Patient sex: F
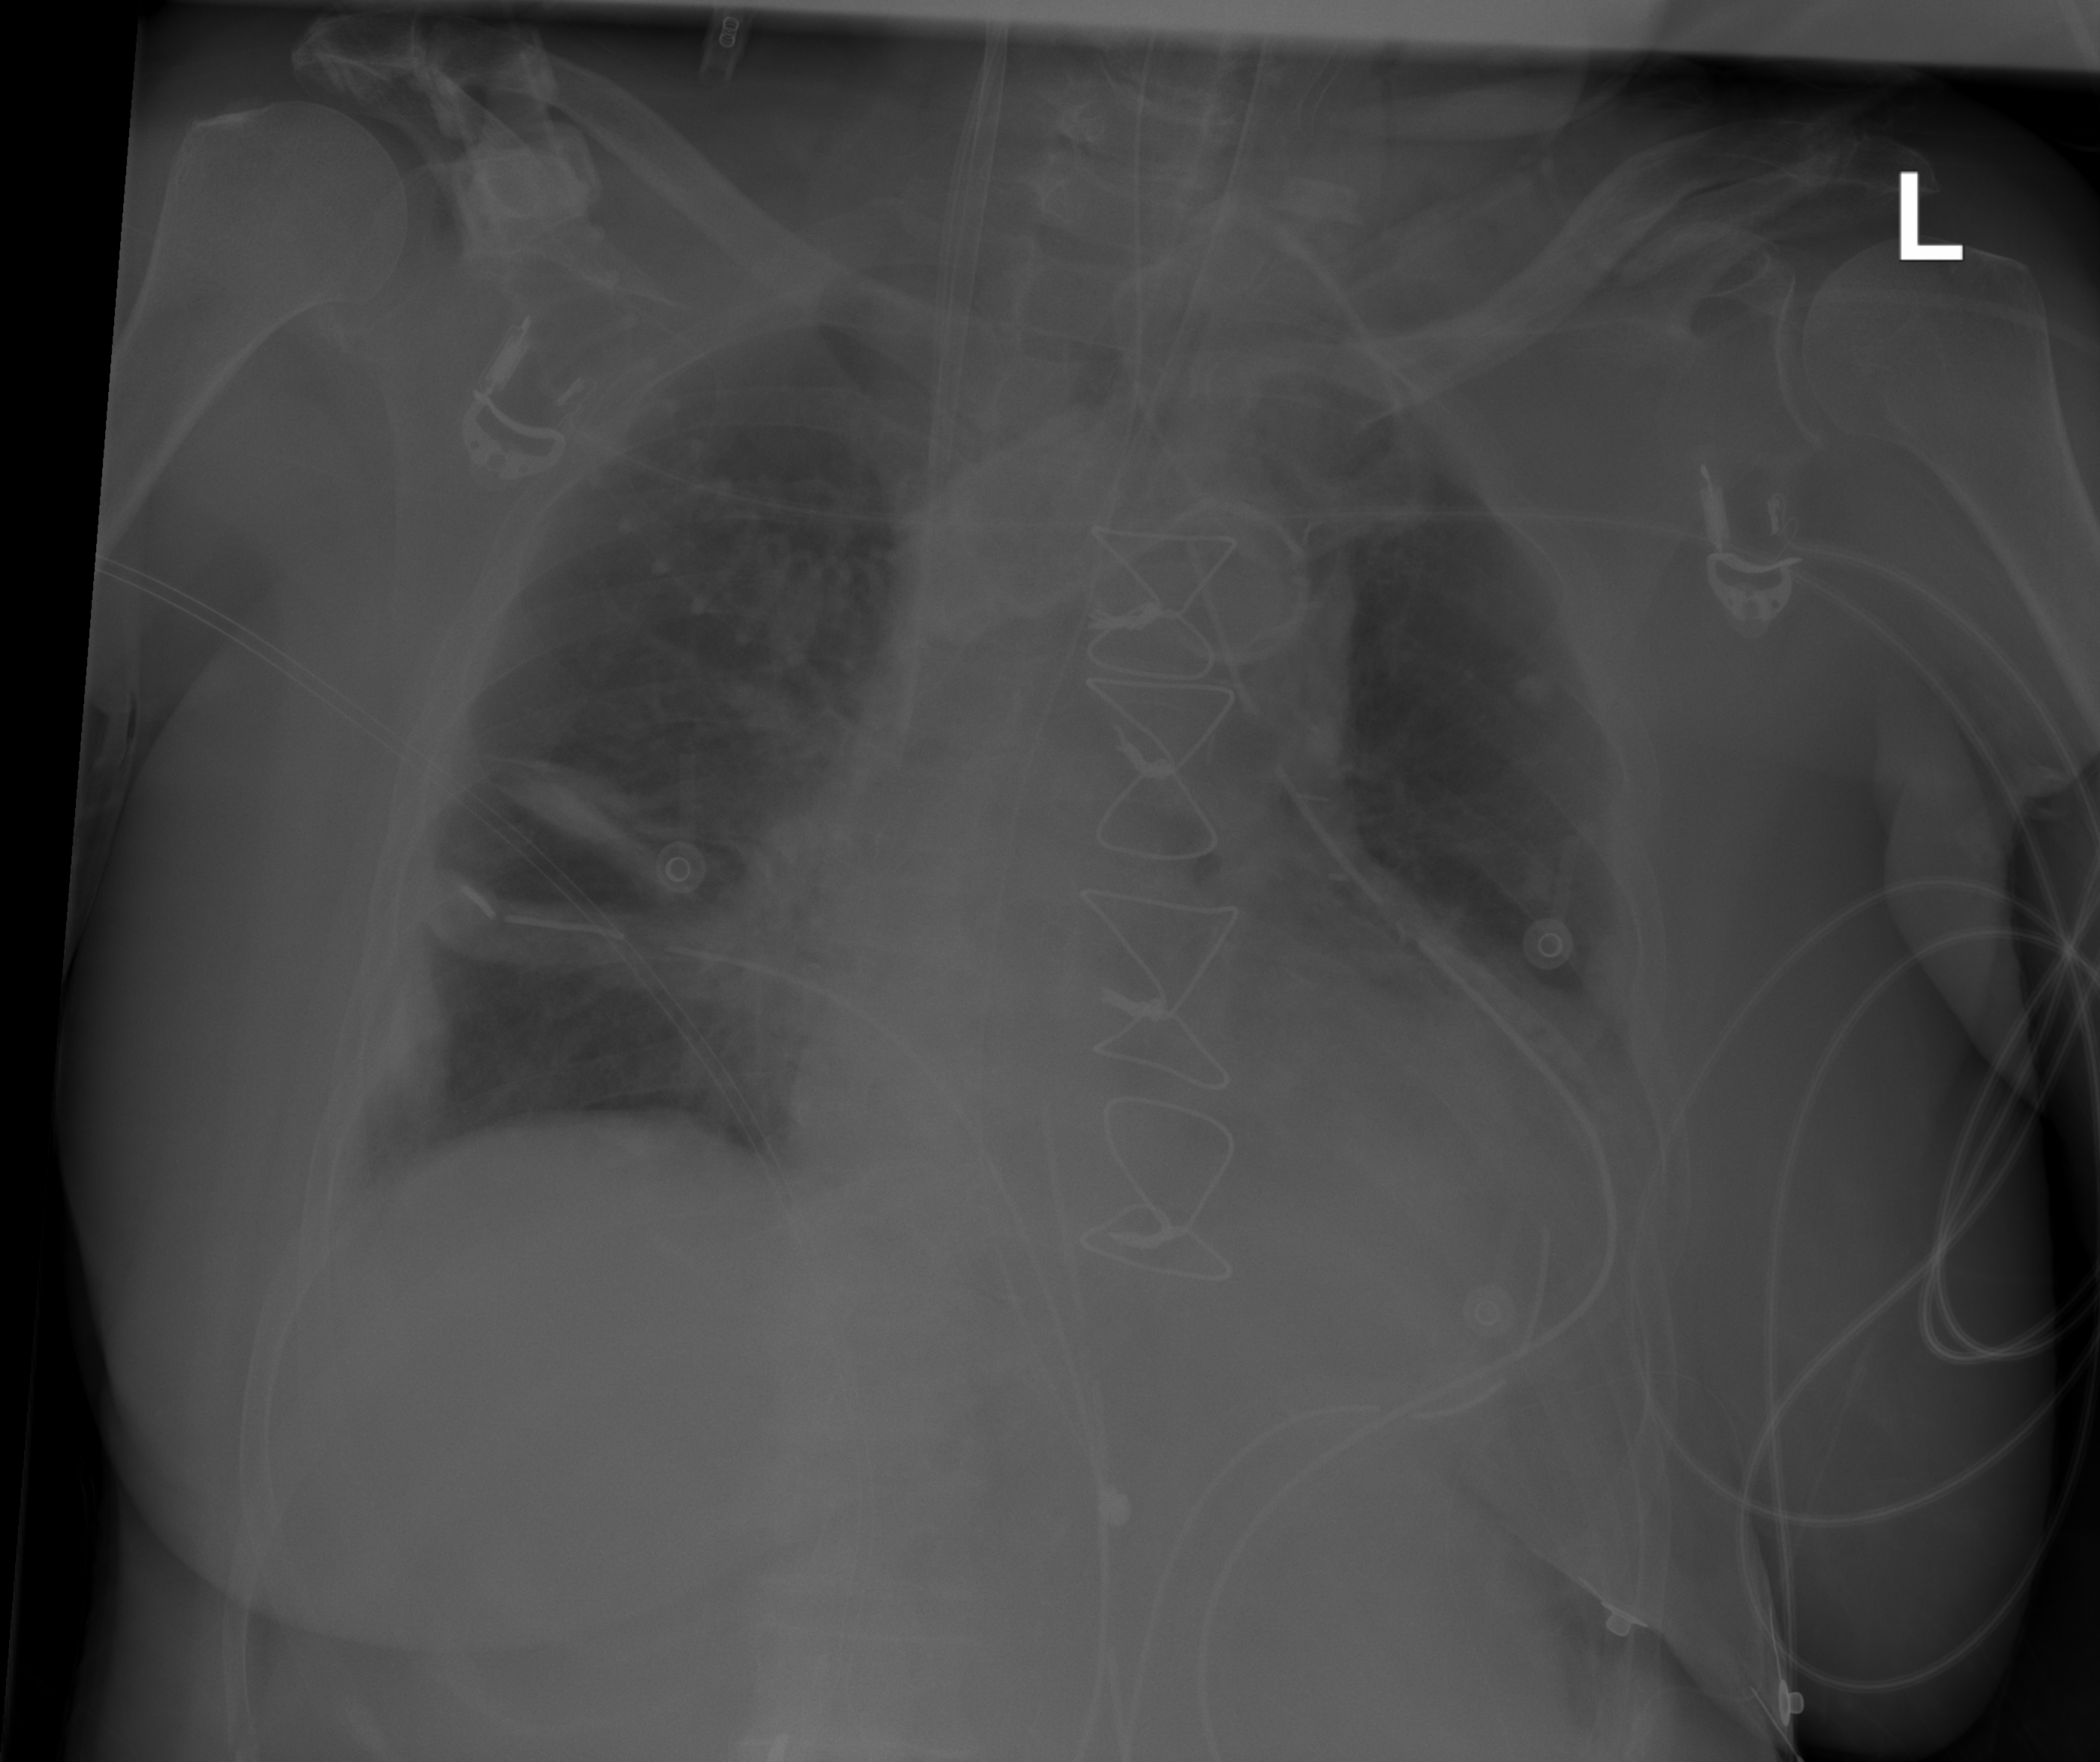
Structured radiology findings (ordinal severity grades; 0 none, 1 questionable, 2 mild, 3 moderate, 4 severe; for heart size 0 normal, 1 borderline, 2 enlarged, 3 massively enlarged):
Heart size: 2
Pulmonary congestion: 2
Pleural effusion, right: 0
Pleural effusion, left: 2
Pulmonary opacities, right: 1
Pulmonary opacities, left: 2
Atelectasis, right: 2
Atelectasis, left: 2